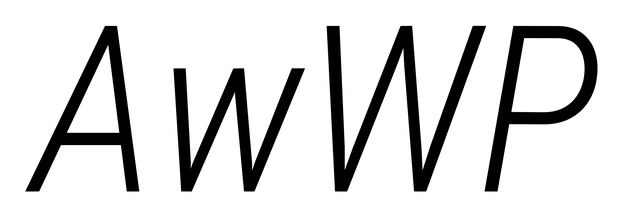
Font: Roboto-Italic_Condensed_Light_Italic